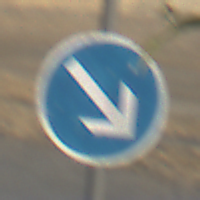
Verkehrszeichen: VorgeschriebeneVorbeifahrtRechts
Umgebung: Outdoor, Beach
Tageszeit: SunriseSunset
Wetter: Clear
Licht: Natural
Jahreszeit: NotSpecified
Kontrast: HighContrast